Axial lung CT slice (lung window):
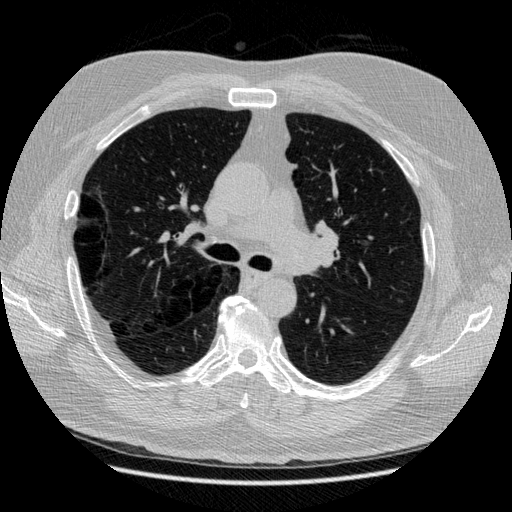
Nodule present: no